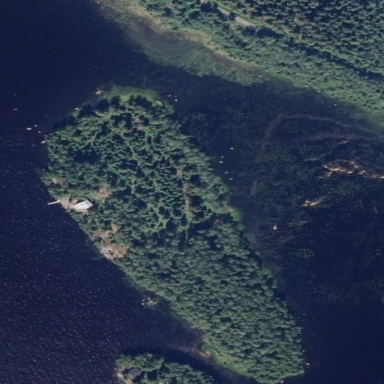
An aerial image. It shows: Islet surrounded by woodland.